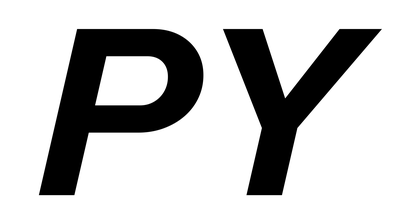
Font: InstrumentSans-Italic_Bold_Italic